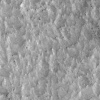
Atmospheric dust classification: not_dusty